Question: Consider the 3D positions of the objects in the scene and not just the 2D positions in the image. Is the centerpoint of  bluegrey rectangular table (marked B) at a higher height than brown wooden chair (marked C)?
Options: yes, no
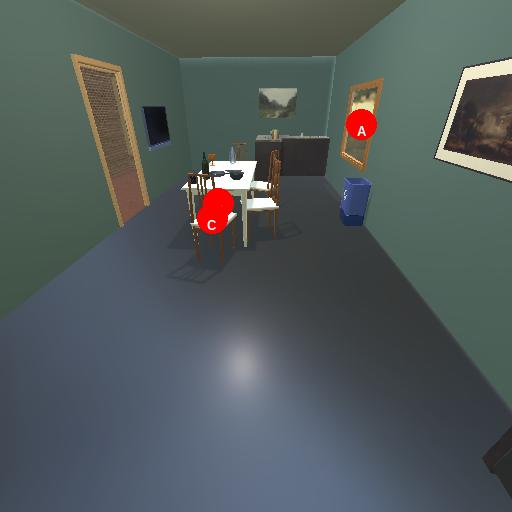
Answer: yes